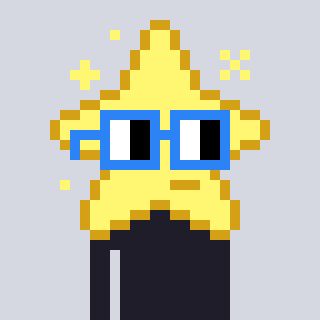
a pixel art character with square blue glasses, a star-shaped head and a grayscale-colored body on a cool background